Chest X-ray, AP view. Patient: 48 years old, sex M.
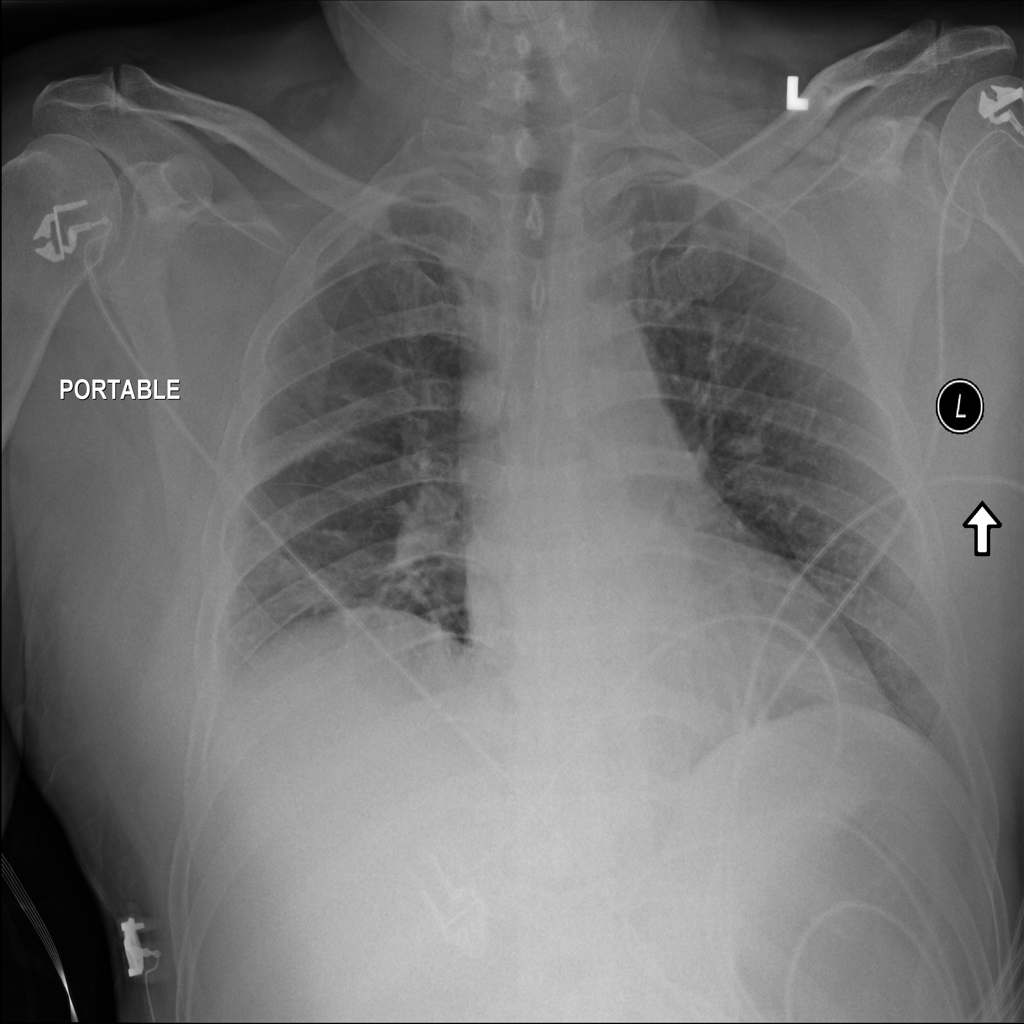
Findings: No Finding